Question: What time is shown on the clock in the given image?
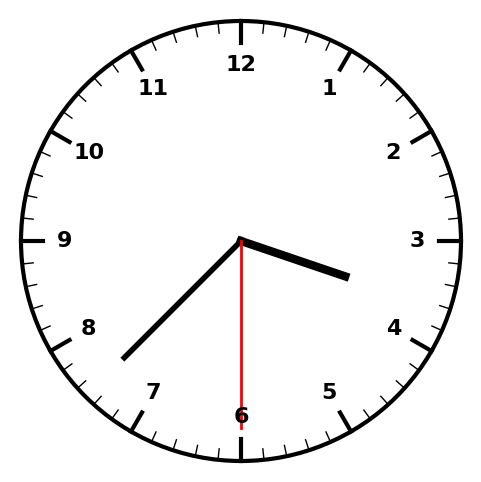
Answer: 03:37:30